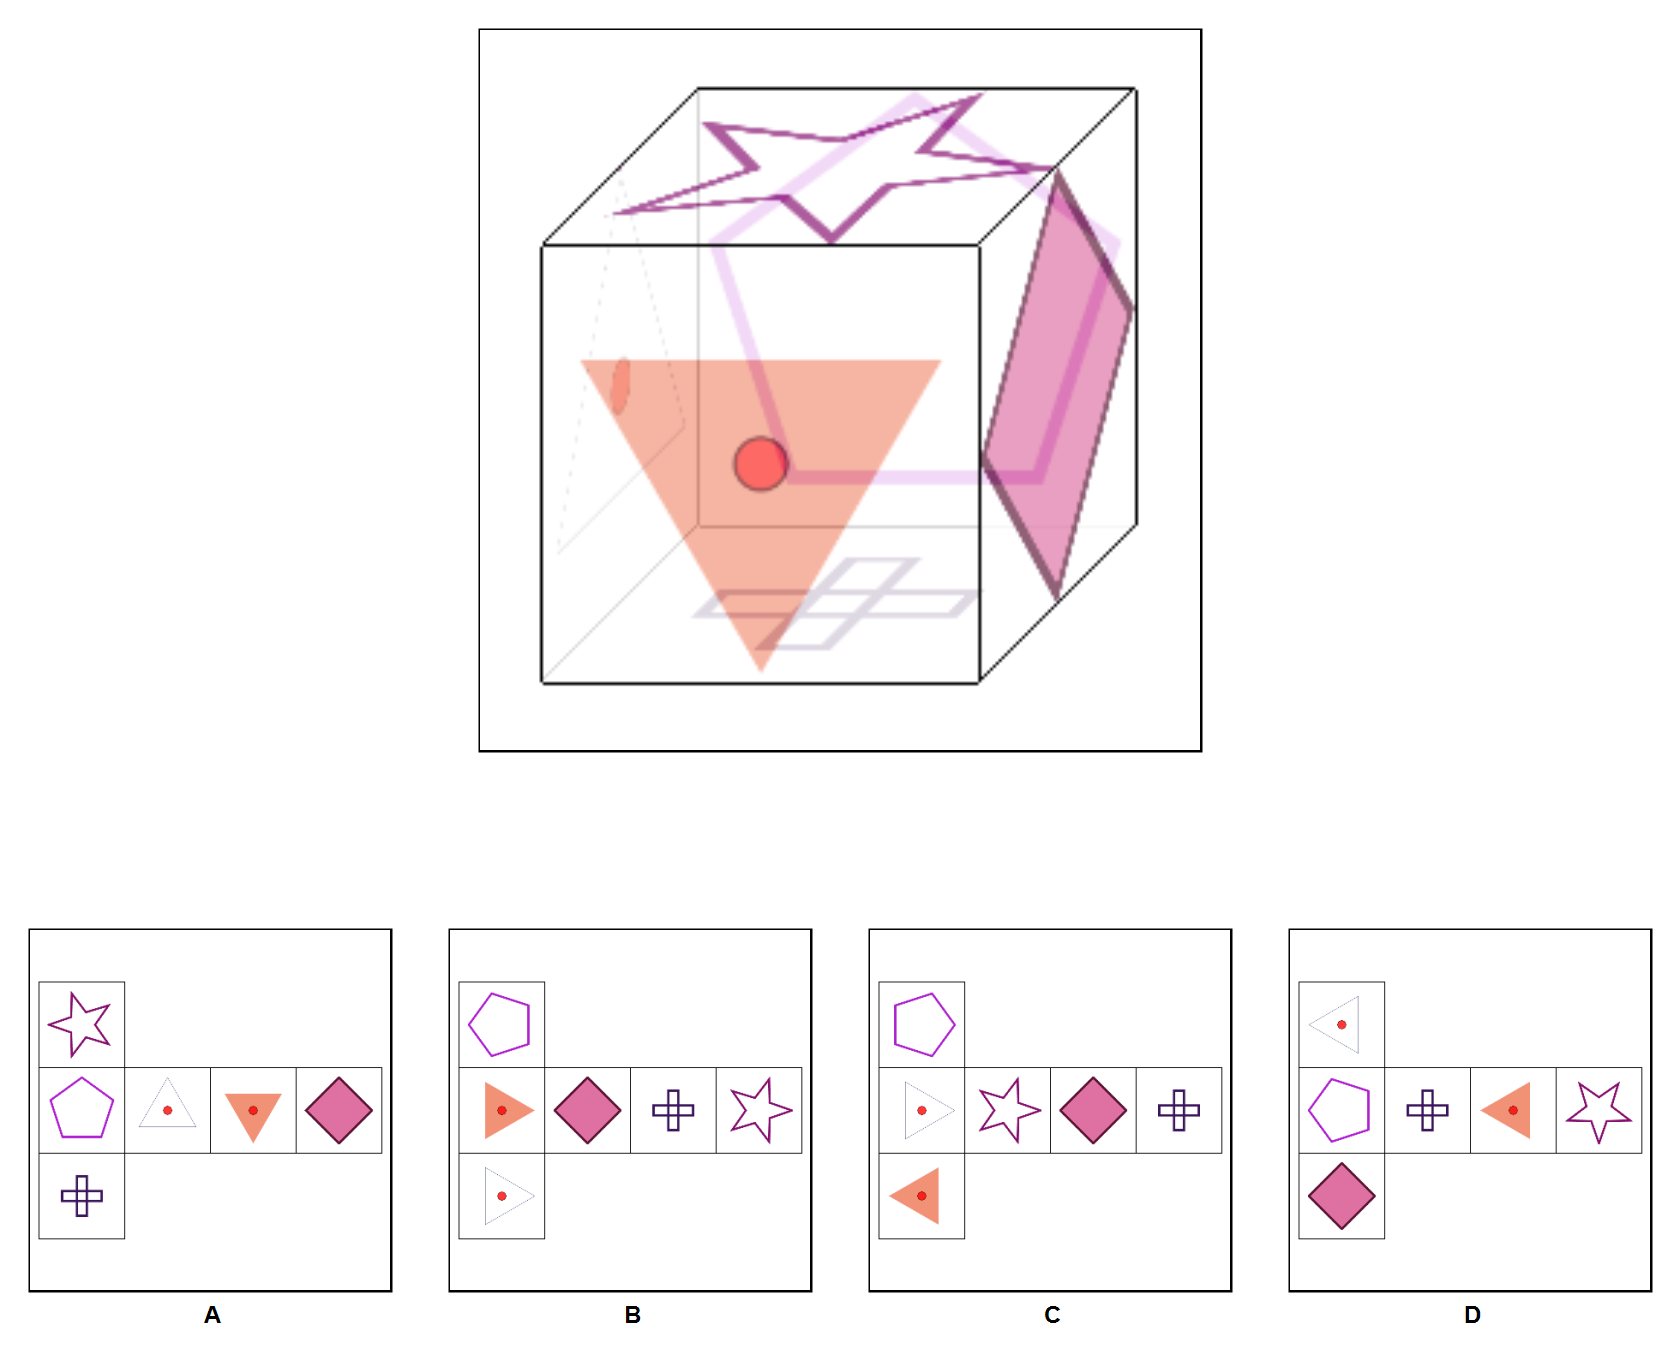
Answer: B